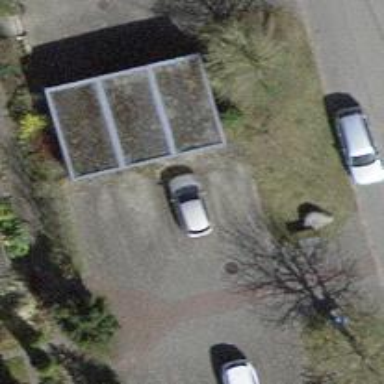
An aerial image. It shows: Surveillance system is in place.